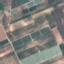
Land use / land cover class: PermanentCrop